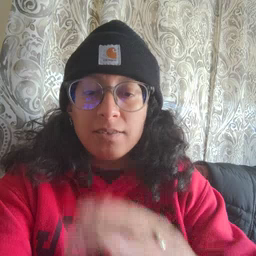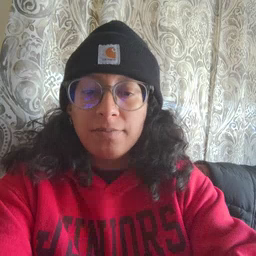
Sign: taste